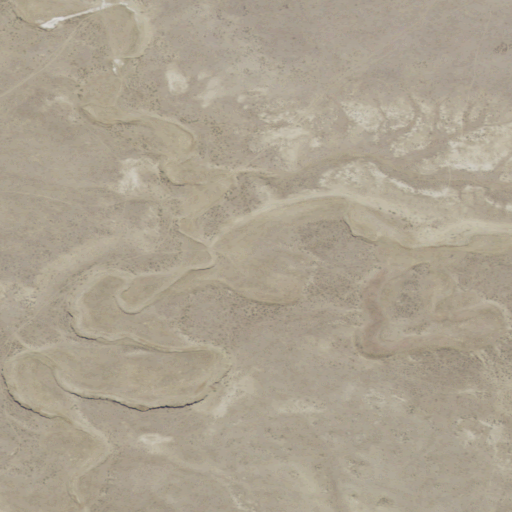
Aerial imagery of valley in Montana named Light Coulee containing shrub and grassland